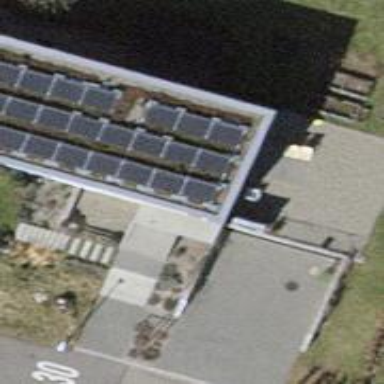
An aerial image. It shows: Solar power generator using photovoltaic method with solar photovoltaic panel types.